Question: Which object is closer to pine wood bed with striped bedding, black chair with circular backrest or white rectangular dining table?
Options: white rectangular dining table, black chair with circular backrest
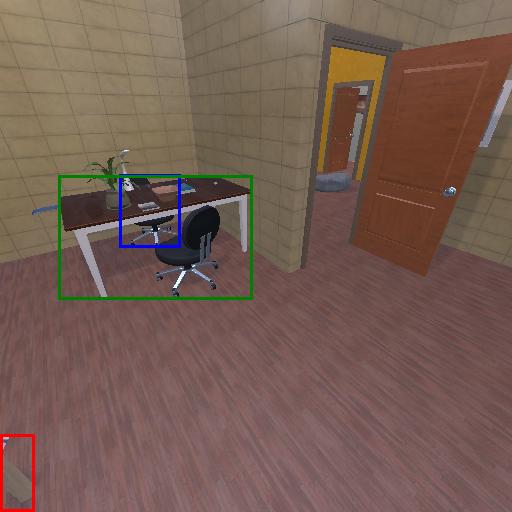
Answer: white rectangular dining table